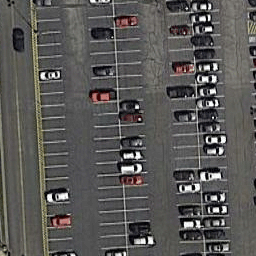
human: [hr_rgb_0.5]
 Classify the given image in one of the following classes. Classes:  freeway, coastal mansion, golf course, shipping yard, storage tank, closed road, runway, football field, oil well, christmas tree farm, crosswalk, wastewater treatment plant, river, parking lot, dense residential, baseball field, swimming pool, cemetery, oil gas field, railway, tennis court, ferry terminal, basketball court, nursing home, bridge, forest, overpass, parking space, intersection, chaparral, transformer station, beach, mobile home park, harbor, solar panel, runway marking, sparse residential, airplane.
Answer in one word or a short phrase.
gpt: parking lot